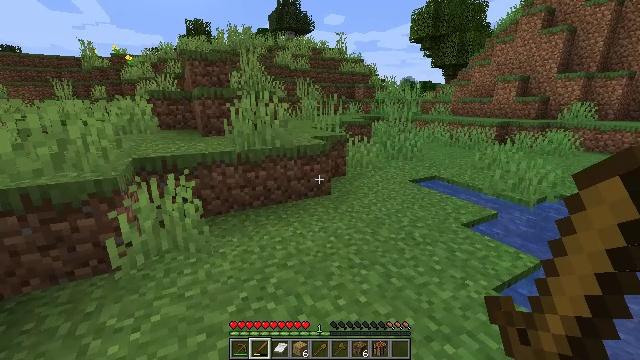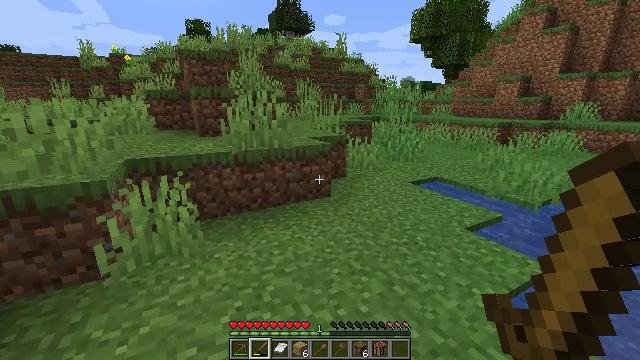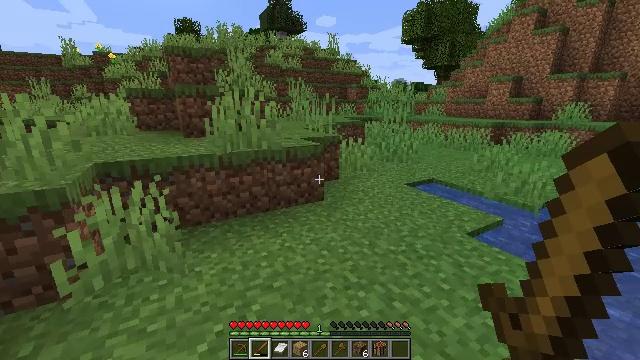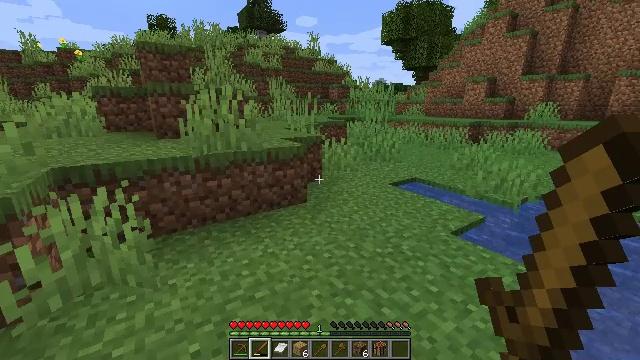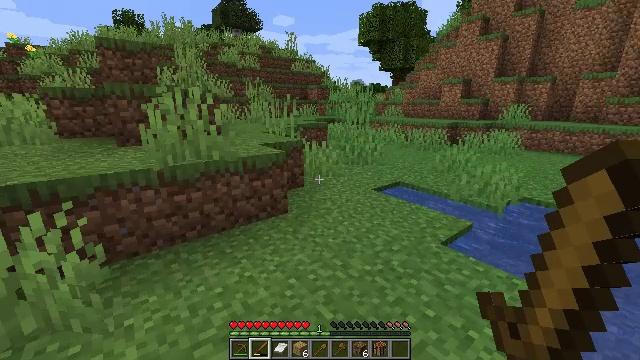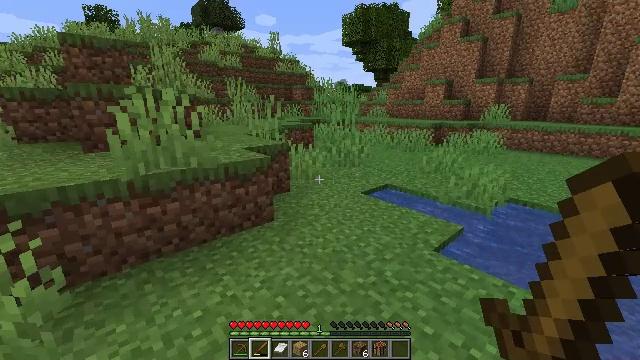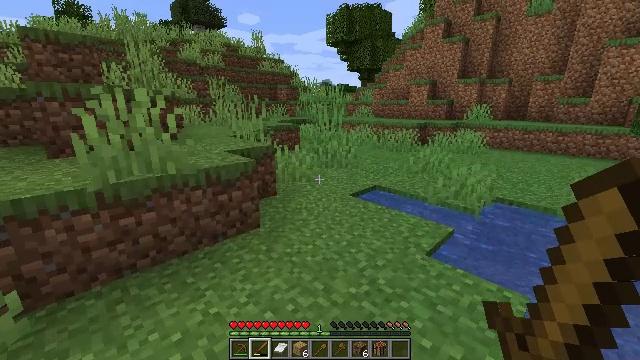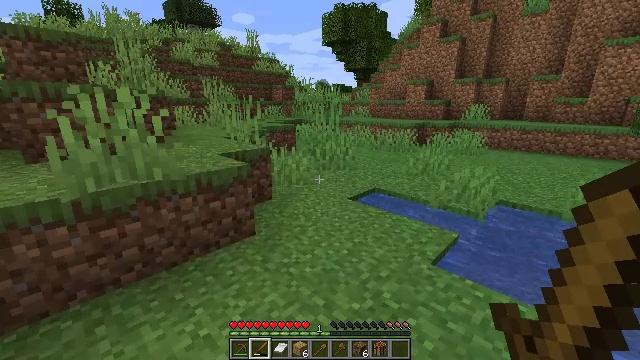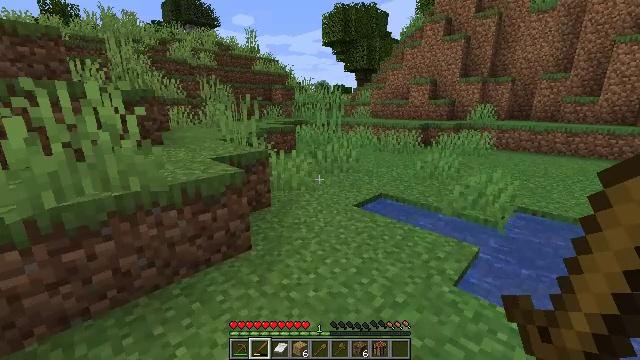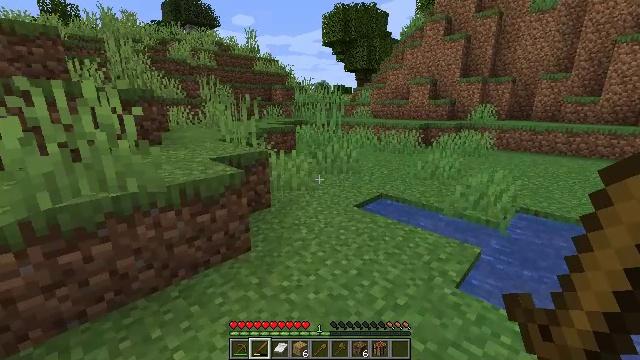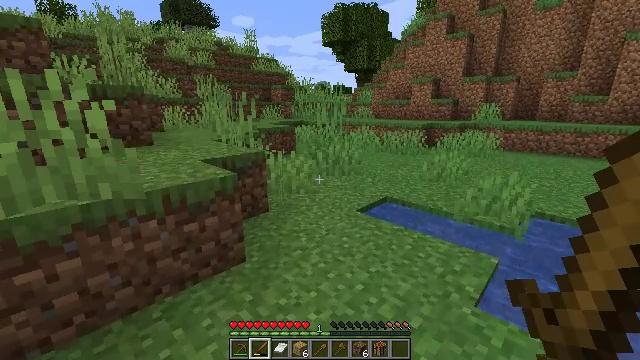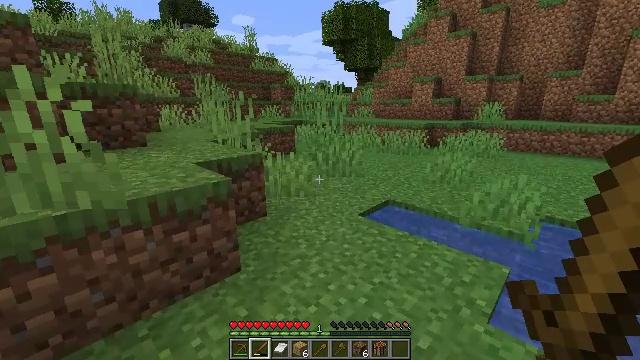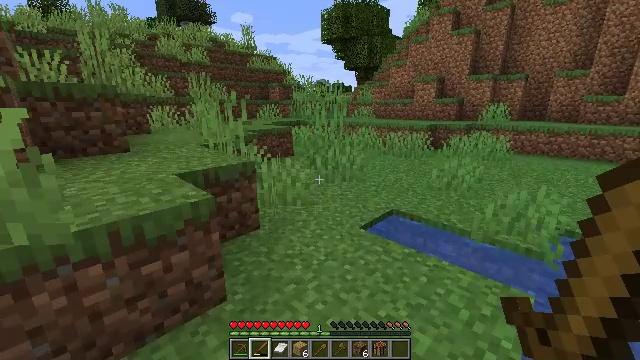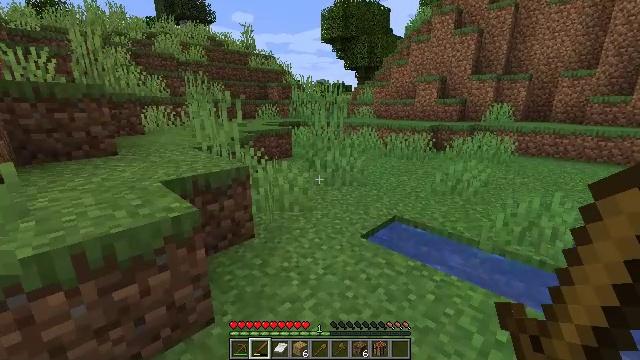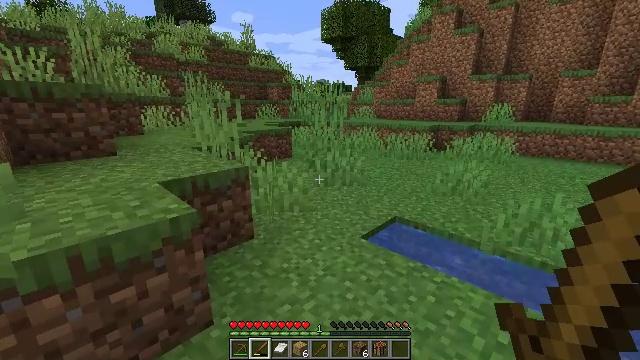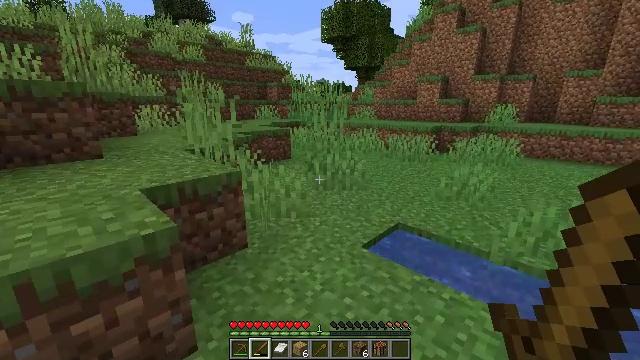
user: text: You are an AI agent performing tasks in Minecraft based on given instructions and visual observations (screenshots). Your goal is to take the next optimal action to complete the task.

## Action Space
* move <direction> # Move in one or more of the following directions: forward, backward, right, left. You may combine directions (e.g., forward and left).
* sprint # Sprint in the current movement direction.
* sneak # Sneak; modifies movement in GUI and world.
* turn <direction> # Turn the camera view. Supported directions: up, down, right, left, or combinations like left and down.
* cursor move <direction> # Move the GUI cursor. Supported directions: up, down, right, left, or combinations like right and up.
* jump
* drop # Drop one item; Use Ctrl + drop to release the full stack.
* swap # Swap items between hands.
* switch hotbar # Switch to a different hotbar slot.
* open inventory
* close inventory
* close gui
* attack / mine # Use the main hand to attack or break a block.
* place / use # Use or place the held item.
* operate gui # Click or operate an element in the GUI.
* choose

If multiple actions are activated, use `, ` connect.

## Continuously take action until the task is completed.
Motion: motion action
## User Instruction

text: Gather oak leaves by attacking.
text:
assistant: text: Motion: move forward, sprint
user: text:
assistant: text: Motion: move forward, sprint, turn right
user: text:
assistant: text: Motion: move forward, sprint, turn right
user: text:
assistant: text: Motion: move forward, sprint, turn right
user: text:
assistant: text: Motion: move forward, sprint, turn right
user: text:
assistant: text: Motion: move forward, sprint, turn right
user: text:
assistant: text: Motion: move forward, sprint
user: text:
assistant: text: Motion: move forward, sprint
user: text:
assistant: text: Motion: move forward, sprint
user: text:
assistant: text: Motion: move forward, sprint
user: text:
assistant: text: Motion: move forward, sprint
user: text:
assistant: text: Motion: move forward, sprint
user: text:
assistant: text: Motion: move forward, sprint
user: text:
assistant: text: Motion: move forward, sprint
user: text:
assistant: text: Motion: move forward, sprint
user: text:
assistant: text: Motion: move forward, sprint
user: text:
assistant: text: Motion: move forward, sprint
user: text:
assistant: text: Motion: move forward, sprint
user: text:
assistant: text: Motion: move forward, sprint
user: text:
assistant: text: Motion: move forward, sprint
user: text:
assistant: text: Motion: move forward, sprint
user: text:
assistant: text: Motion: move forward, sprint
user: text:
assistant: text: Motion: move forward, sprint
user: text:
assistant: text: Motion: move forward, sprint
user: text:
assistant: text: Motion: move forward, sprint
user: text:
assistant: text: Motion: move forward, sprint
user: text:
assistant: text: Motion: move forward, sprint
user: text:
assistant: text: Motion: move forward, sprint
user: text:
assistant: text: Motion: move forward, sprint
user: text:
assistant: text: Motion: move forward, sprint